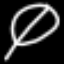
Label: leaf